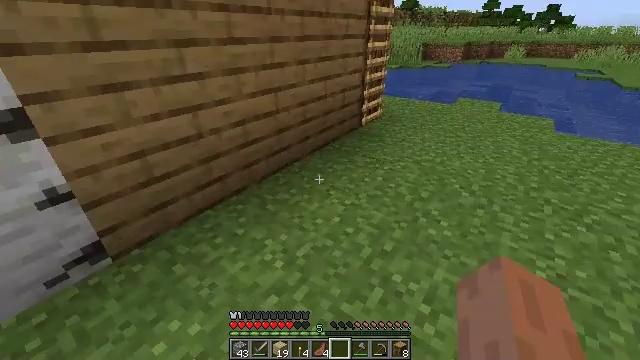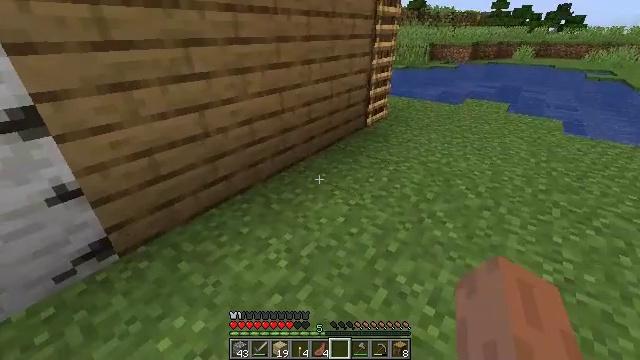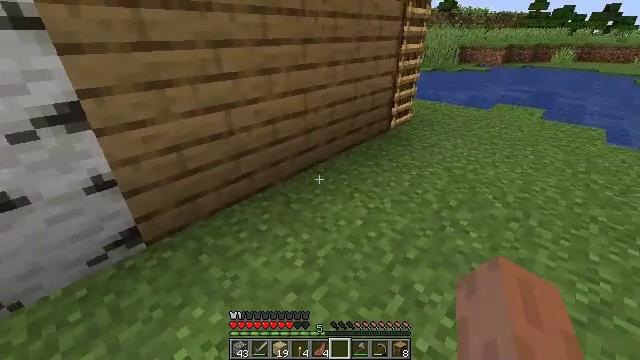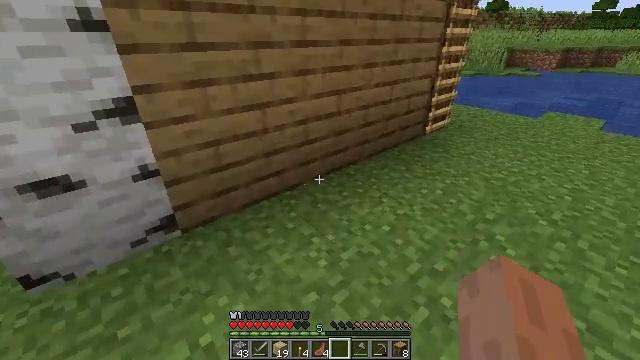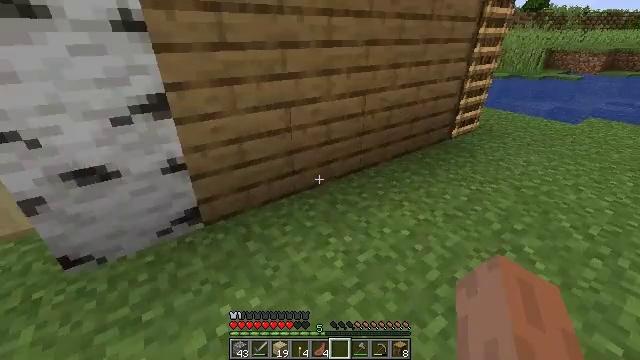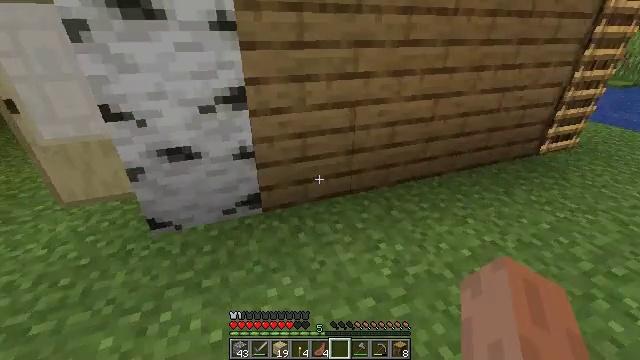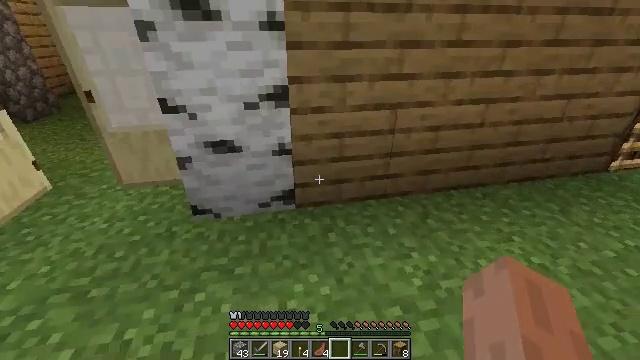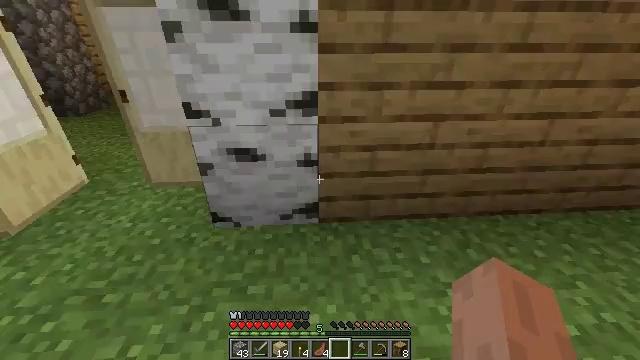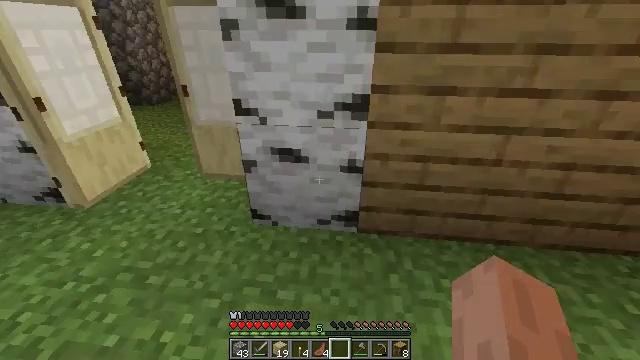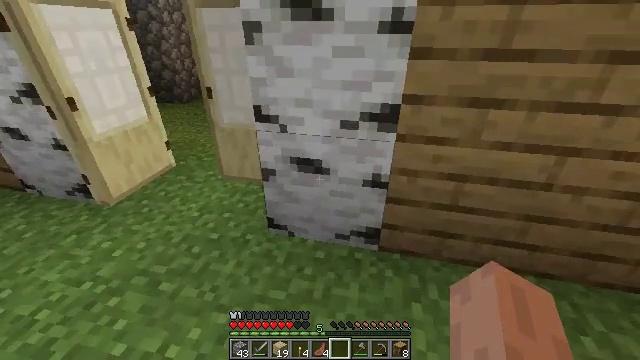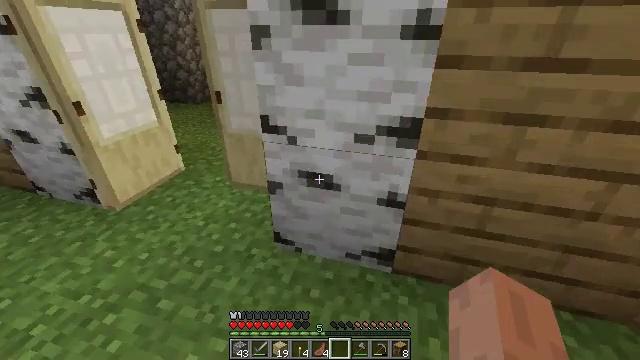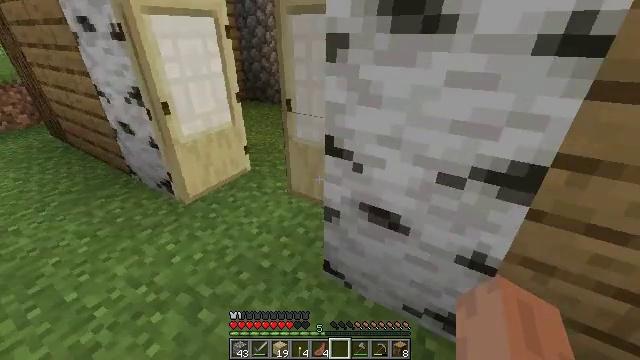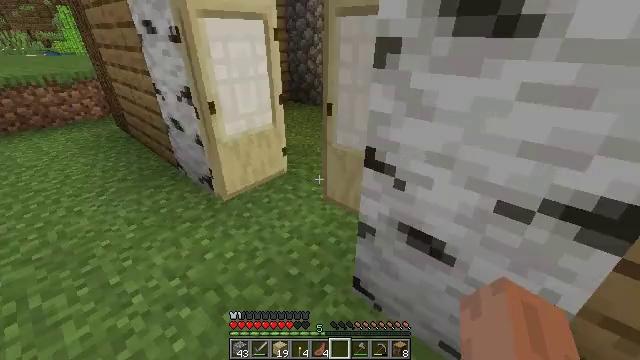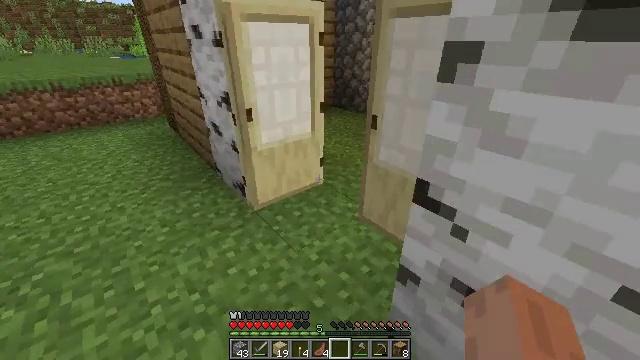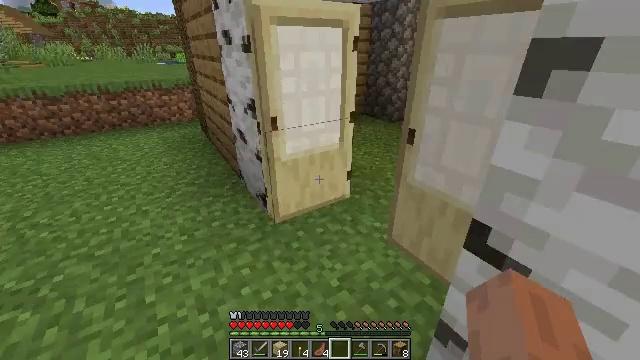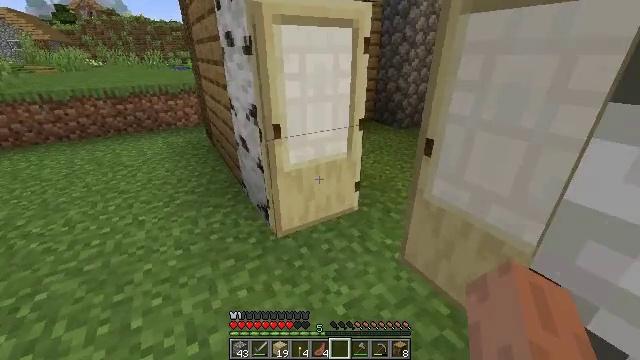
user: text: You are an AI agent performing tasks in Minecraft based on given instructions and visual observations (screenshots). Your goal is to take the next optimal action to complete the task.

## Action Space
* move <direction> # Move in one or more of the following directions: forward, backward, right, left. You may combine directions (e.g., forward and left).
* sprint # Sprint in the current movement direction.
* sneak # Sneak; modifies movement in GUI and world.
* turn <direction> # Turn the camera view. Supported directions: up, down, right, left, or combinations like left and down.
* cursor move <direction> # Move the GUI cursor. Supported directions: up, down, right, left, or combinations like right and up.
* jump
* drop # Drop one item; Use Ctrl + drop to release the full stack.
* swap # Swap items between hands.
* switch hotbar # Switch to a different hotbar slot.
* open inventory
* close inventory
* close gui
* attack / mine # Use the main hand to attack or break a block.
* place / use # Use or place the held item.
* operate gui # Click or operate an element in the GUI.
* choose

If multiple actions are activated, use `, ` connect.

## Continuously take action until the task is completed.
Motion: motion action
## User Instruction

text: Craft multiple birch slabs using birch planks.
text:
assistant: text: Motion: turn left
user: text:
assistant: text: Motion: turn left
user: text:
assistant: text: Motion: turn left
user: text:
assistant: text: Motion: turn left
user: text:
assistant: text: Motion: turn left
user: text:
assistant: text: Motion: move forward, turn left
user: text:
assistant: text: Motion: move forward, turn left
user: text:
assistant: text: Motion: move forward, turn left
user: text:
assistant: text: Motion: move forward, turn left
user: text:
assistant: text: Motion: move forward, turn left
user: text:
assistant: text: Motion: move forward, turn left
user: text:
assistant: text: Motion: move forward, turn left
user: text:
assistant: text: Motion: move forward, turn left
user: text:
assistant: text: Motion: move forward, turn left and up
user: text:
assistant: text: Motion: move forward, turn left
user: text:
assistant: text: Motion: move forward, turn left
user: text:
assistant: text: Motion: move forward
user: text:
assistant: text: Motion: move forward, turn right and up
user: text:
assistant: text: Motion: move forward, turn right and up
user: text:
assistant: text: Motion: move forward, turn right and up
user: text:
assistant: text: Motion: move forward, turn right and up
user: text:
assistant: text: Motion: move forward, turn right
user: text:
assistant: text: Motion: move forward
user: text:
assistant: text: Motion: move forward
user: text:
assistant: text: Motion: move forward
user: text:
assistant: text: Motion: move forward
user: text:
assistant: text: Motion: move forward, turn left
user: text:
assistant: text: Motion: move forward, turn left
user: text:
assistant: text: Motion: move forward
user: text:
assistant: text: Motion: move forward